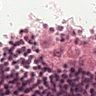
Metastatic tissue present: no